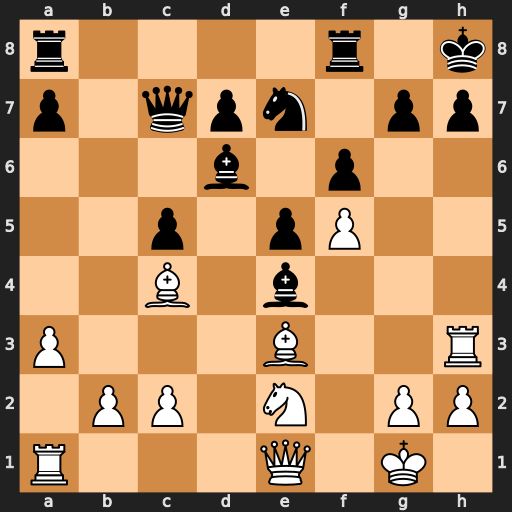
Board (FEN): r4r1k/p1qpn1pp/3b1p2/2p1pP2/2B1b3/P3B2R/1PP1N1PP/R3Q1K1
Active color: w
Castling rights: -
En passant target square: -
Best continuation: Rxh7+ Kxh7 Qh4#